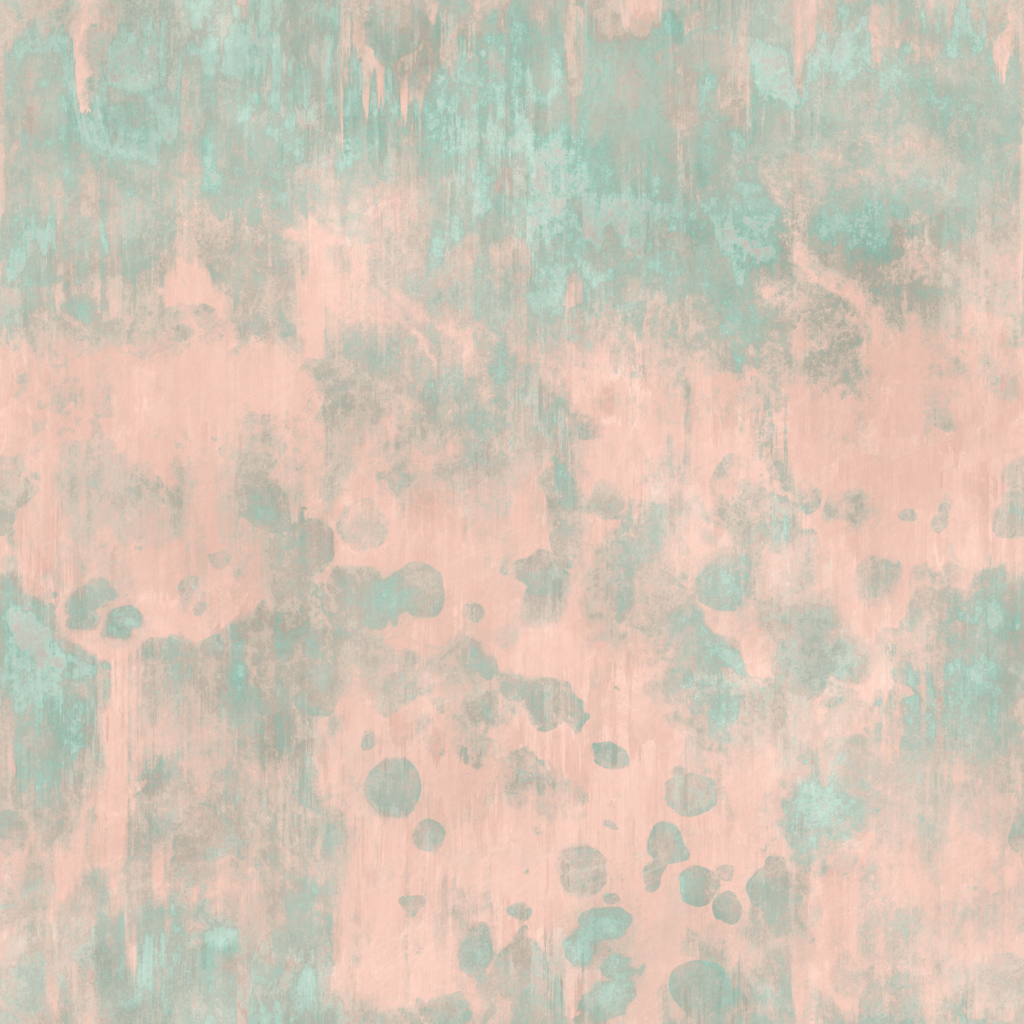
Texture map type: Color